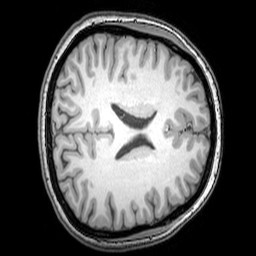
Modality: T1w
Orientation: axial
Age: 25
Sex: female
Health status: healthy
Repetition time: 0.081 s
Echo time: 0.037 s